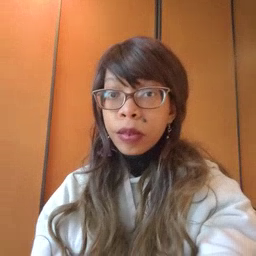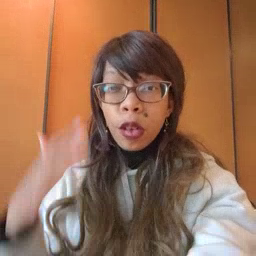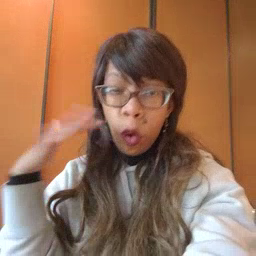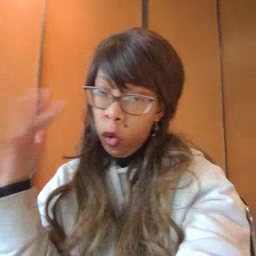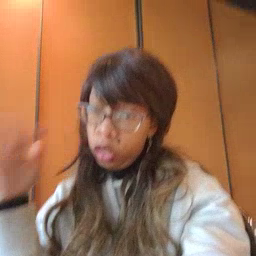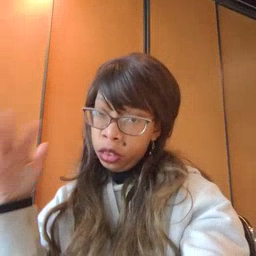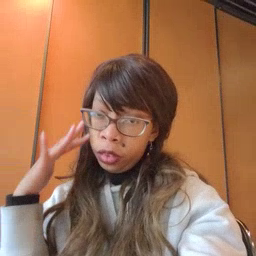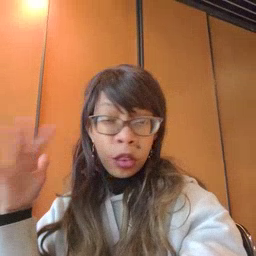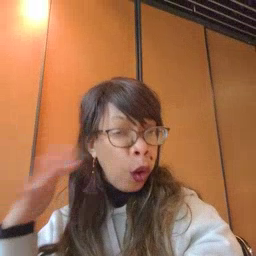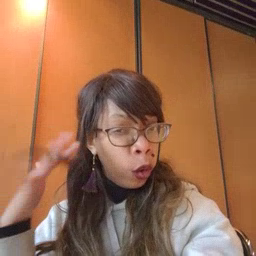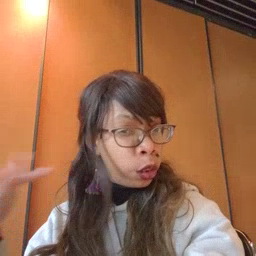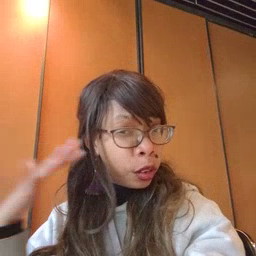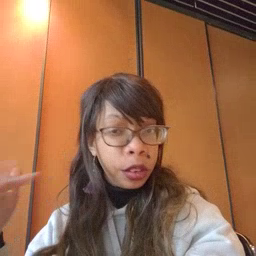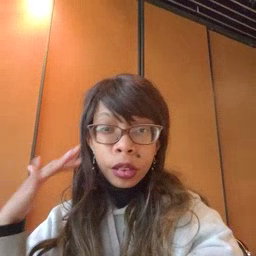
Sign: noisy